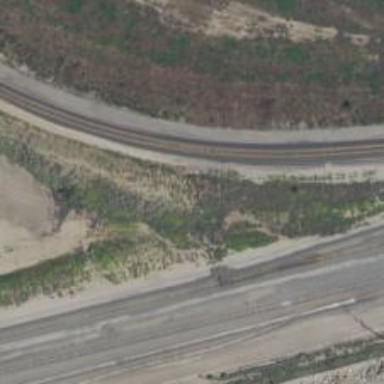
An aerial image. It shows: Abandoned railway.